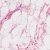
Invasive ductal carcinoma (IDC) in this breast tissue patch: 0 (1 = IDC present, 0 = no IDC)